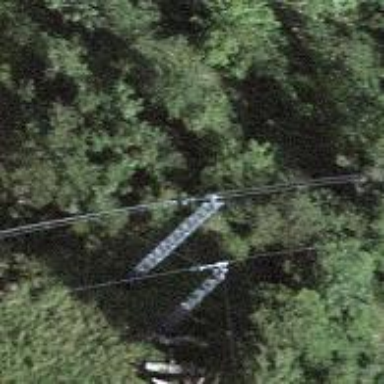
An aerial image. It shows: Pylon used for aerialway.